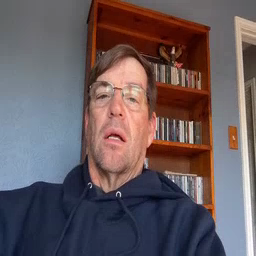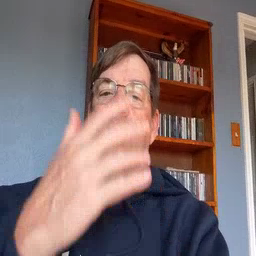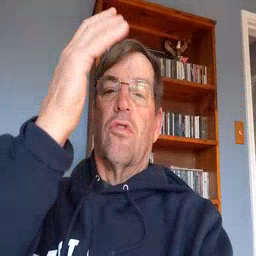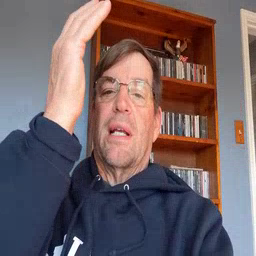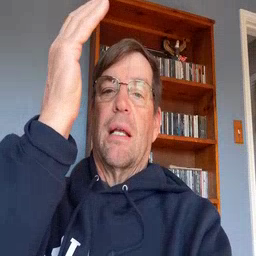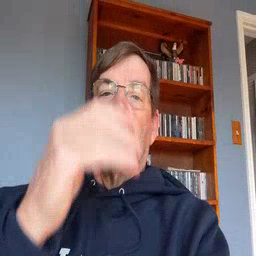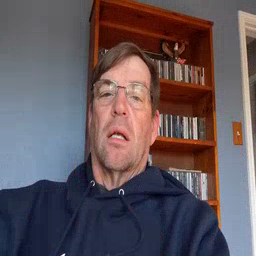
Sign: tree